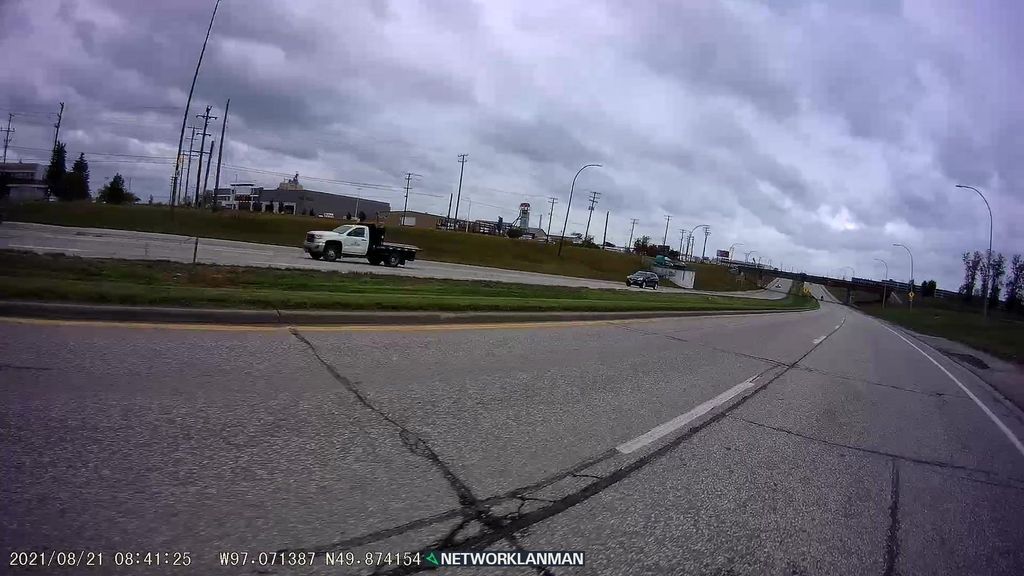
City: winnipeg